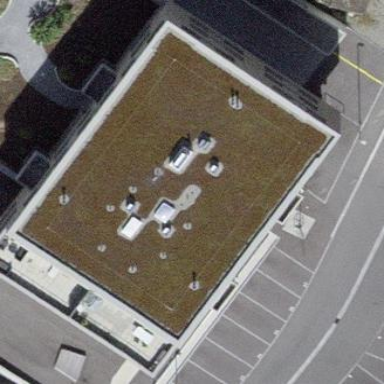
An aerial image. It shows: Part of building.